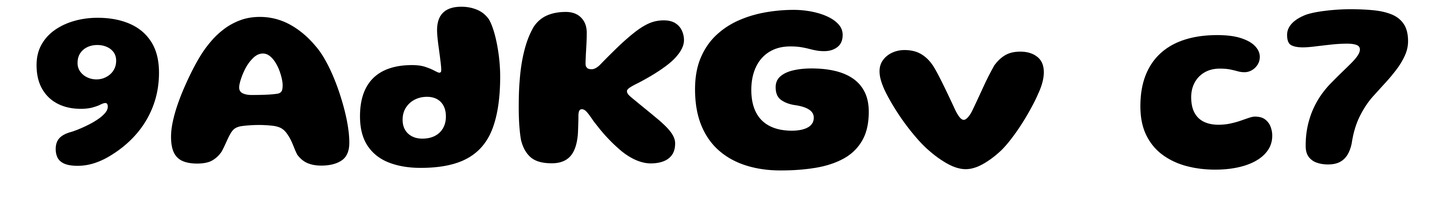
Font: Gluten_Bold